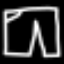
Label: pants